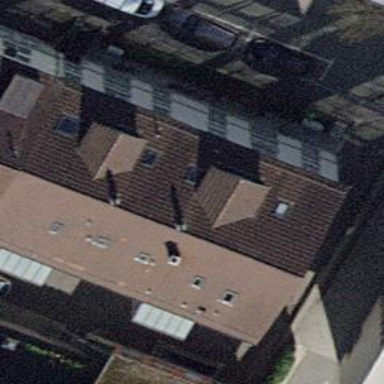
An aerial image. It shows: Gabled apartment building with roofs oriented across.